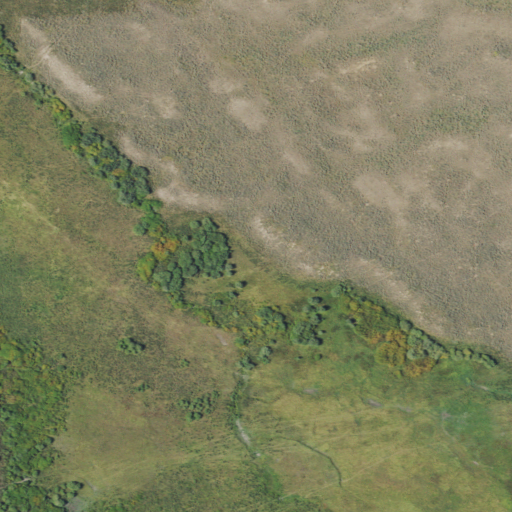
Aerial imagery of valley in Wyoming named Coal Mine Draw containing herbaceous wetlands, shrub, and woody wetlands